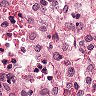
Metastatic tissue present: no